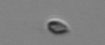
Label: nanoplankton_mix